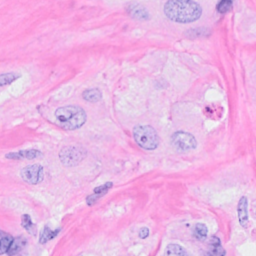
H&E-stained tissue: Breast